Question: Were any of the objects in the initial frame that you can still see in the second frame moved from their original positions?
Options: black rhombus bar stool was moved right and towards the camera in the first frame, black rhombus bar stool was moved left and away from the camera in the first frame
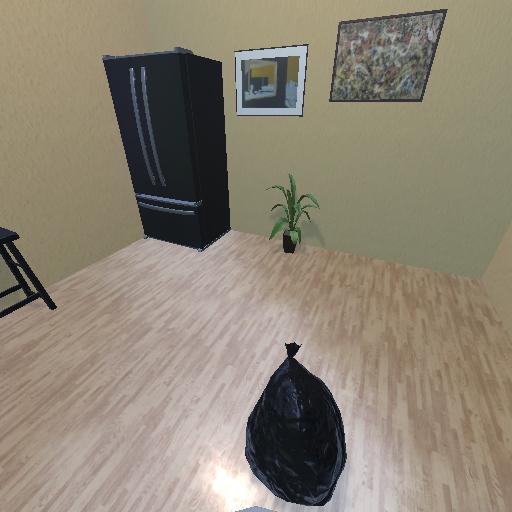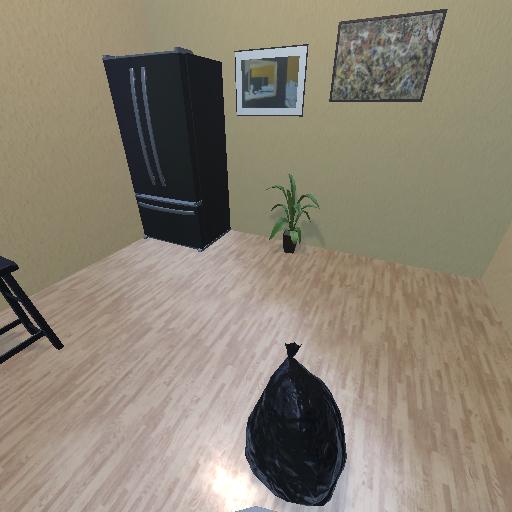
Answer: black rhombus bar stool was moved right and towards the camera in the first frame